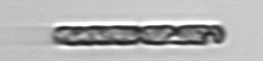
Label: Dactyliosolen_fragilissimus